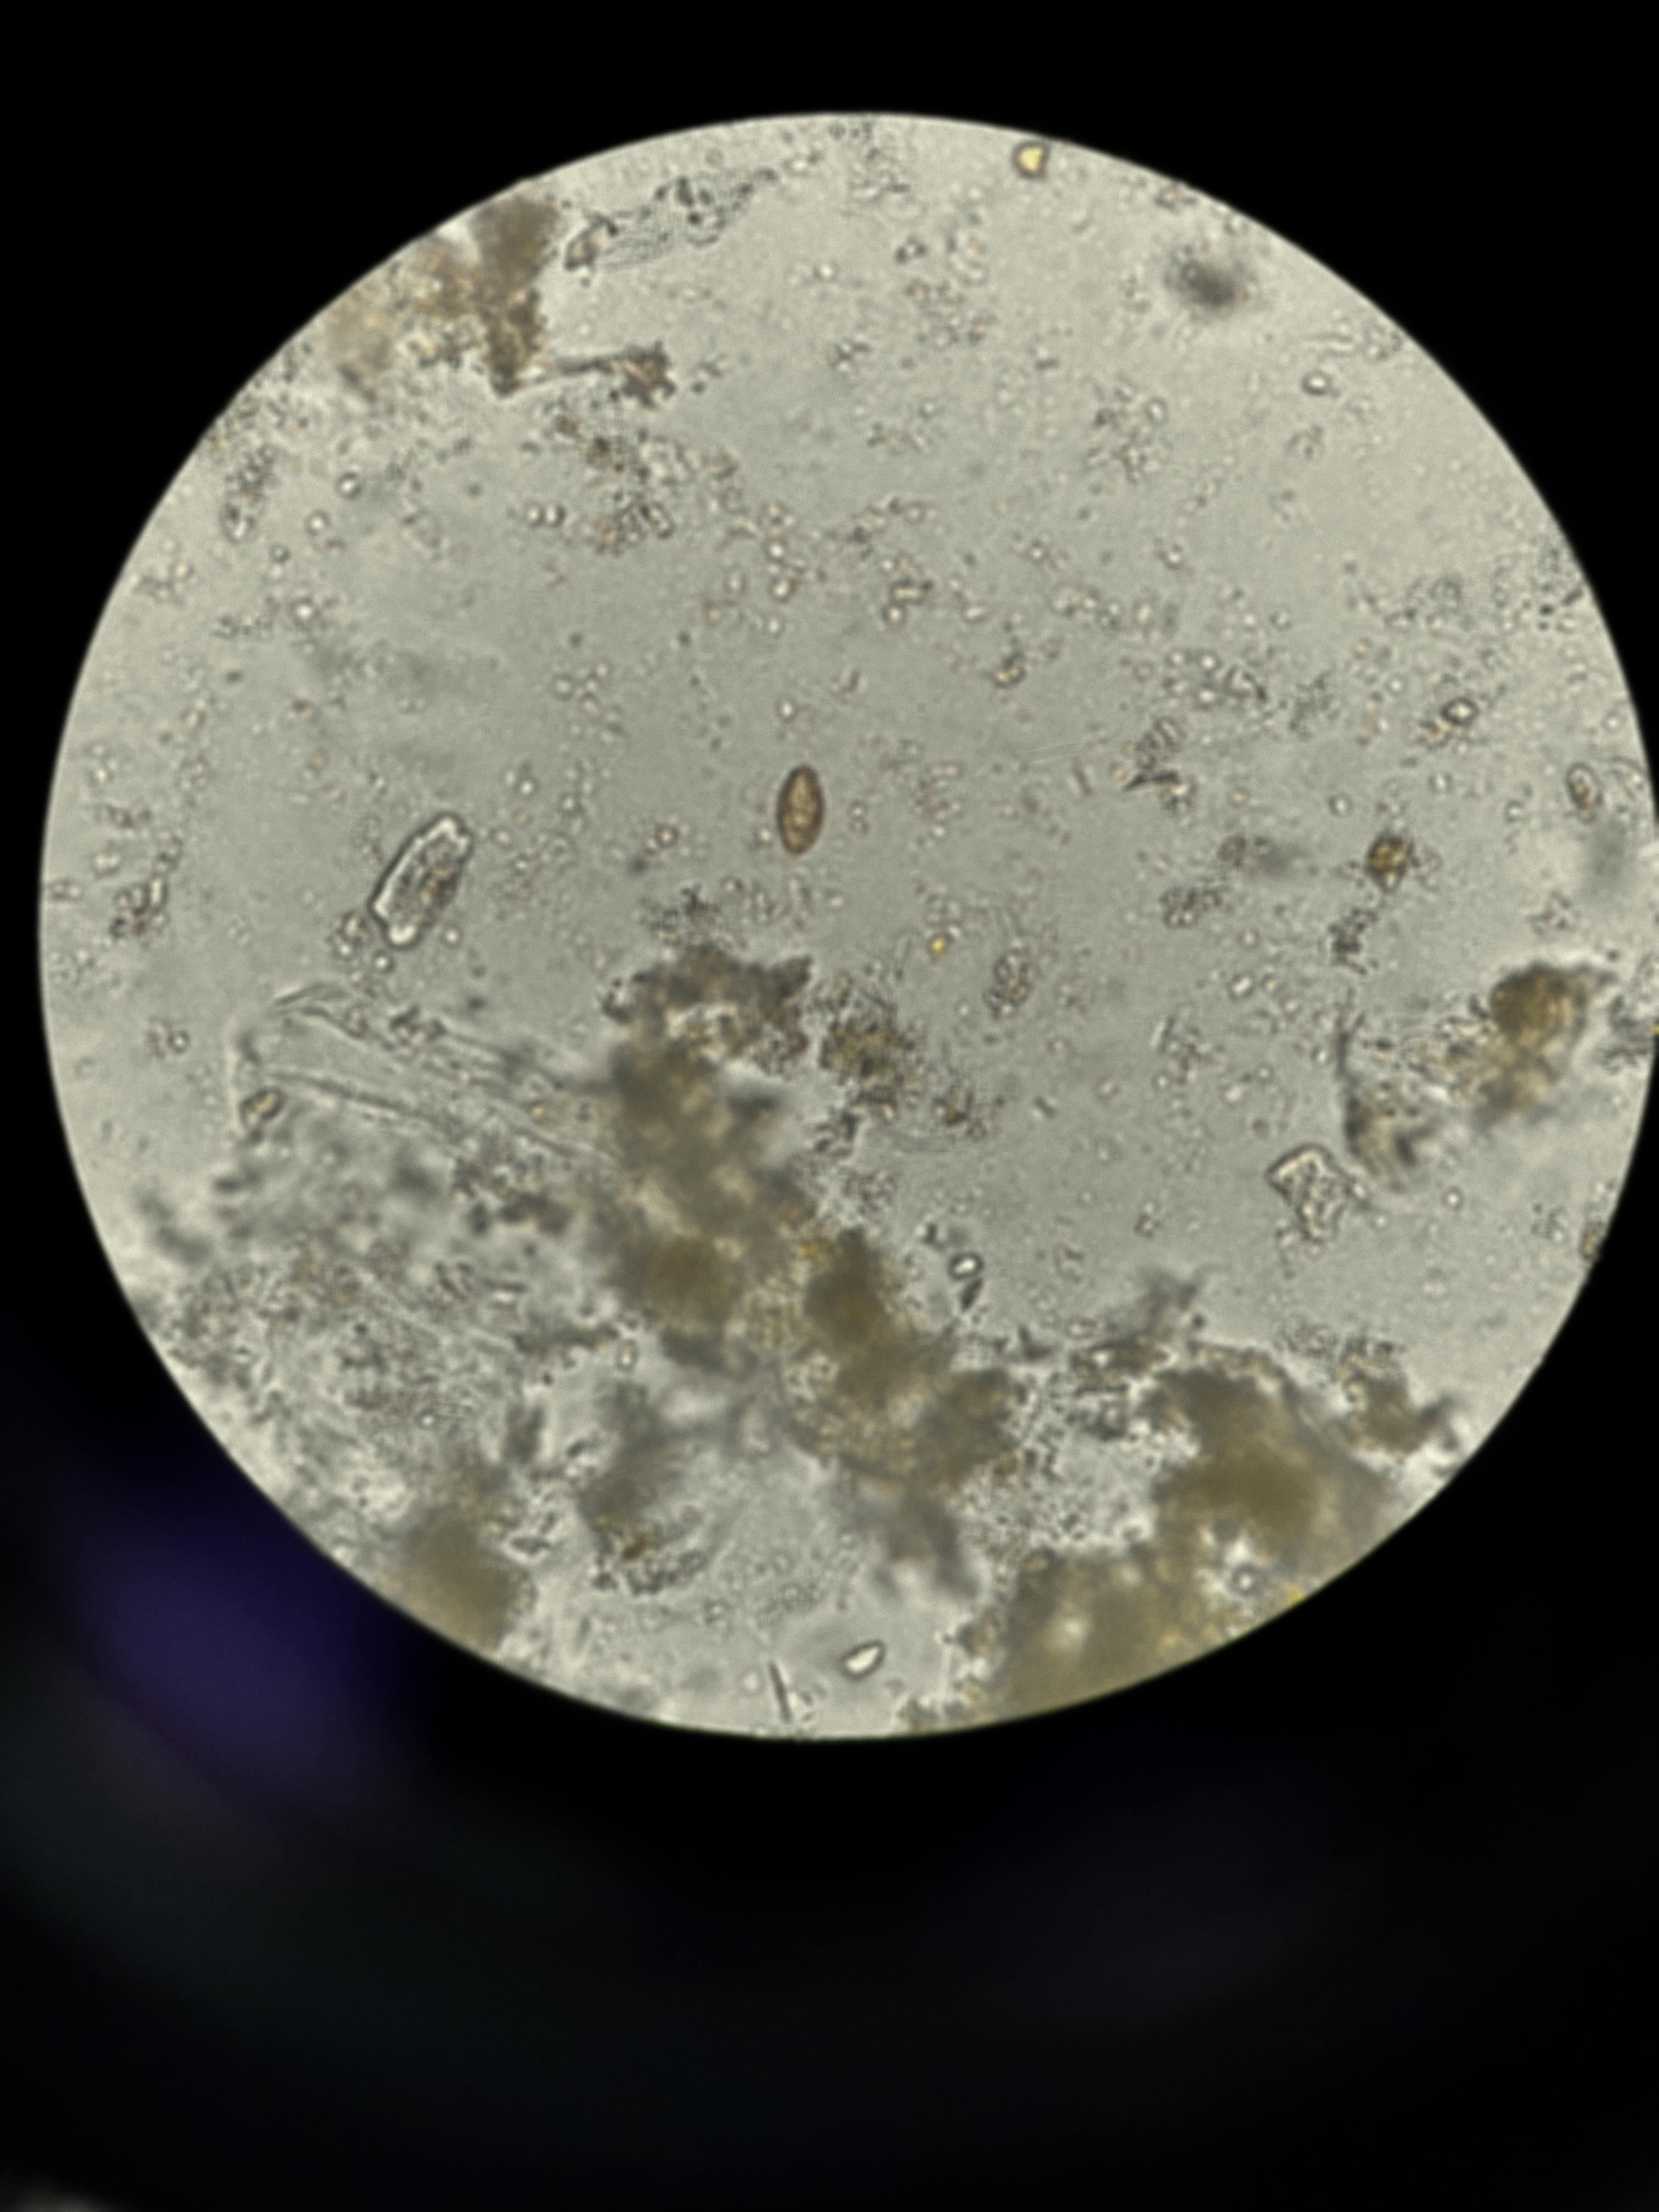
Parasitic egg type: Opisthorchis viverrine